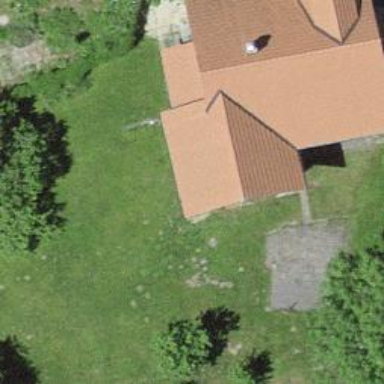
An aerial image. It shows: Residential building.